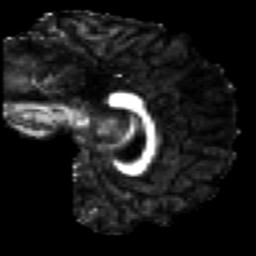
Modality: FA
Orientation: sagittal
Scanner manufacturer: siemens
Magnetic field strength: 3 T
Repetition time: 7.8 s
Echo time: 0.09 s